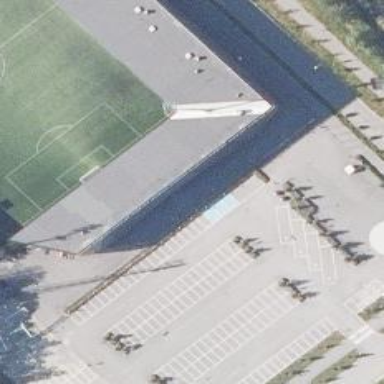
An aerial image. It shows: Parking space is available.